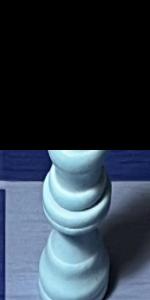
Label: Queen_White